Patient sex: M
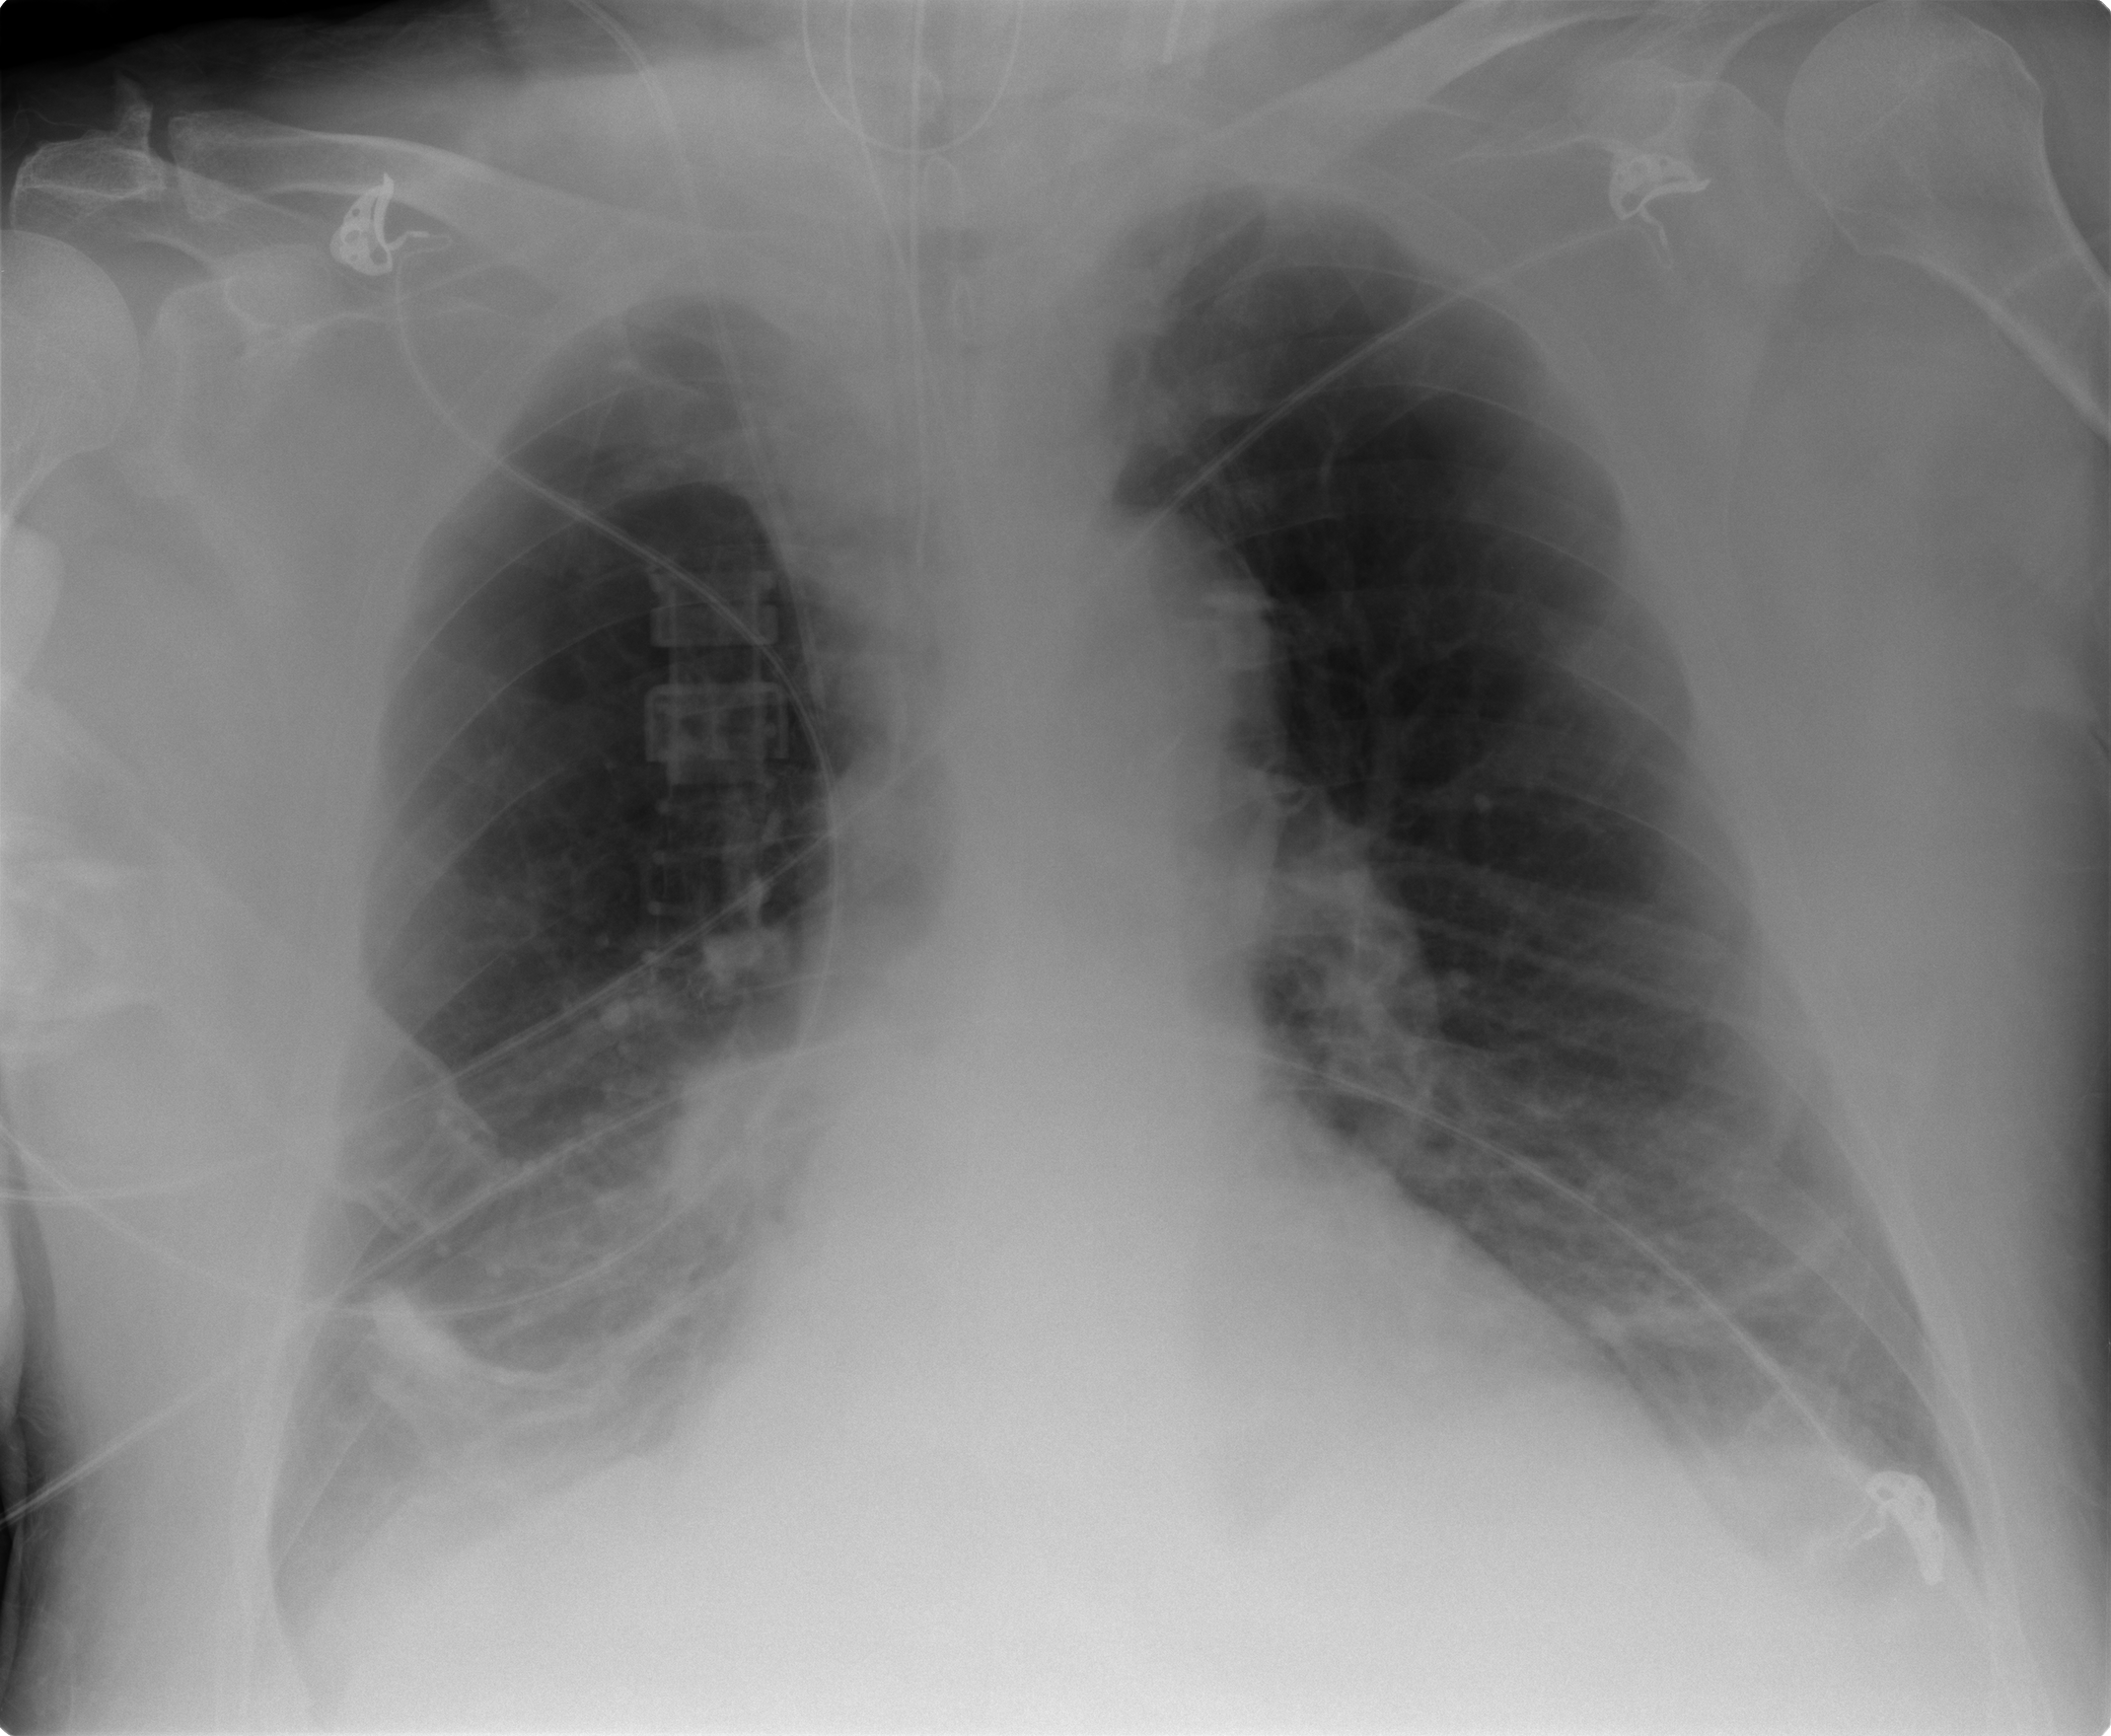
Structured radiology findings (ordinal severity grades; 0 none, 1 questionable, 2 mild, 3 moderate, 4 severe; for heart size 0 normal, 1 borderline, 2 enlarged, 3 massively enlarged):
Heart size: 2
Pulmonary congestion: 1
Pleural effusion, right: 2
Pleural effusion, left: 2
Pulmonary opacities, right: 1
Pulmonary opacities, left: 2
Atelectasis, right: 2
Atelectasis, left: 2